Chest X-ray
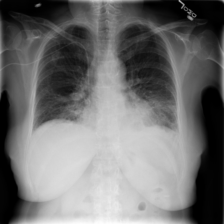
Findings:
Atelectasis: positive
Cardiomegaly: negative
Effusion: negative
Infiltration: negative
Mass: negative
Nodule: negative
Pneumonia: negative
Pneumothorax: negative
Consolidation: positive
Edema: negative
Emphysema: negative
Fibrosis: negative
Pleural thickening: negative
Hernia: negative